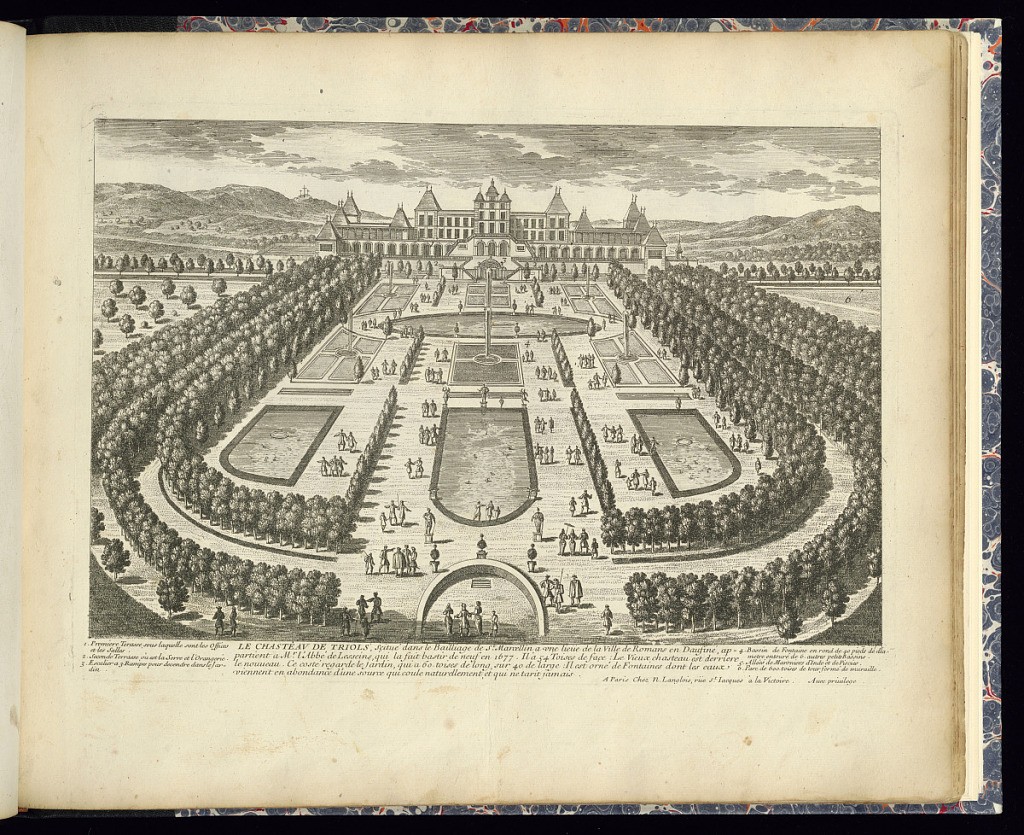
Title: LE CHASTEAU DE TRIOLS
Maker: Adam Perelle, French, 1638 – 1695
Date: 1677–1703
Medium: Etching on laid paper
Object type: Print
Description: Bird's-eye view of a chateau and its gardens within a wider landscape. The gardens in the foreground feature jets of water/ fountains, basins, parterre planting, statues on plinths, and figures throughout. Details are numbered with a legend below. The plate is titled with a description.